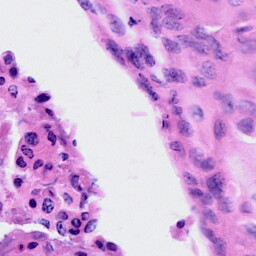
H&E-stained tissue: Cervix